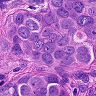
Metastatic tissue present: yes